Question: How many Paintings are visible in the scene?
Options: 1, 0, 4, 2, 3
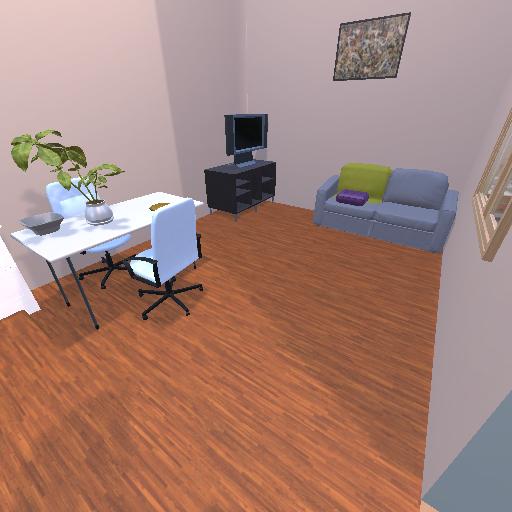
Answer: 1